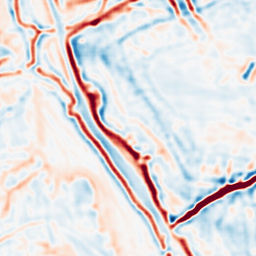
Category: multiscale
Decomposition family: log
Decomposition parameters: sigma: 3
Upsampling method: sinc_blackman
Upsampling parameters: scale: 4
kernel_size: 8
Upsampling scale: 4